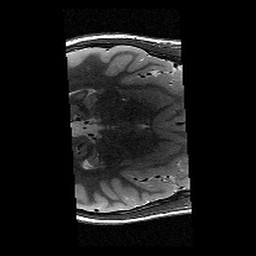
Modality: T2w
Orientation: axial
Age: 13
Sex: male
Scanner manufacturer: siemens
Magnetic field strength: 3 T
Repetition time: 9.23 s
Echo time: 0.067 s